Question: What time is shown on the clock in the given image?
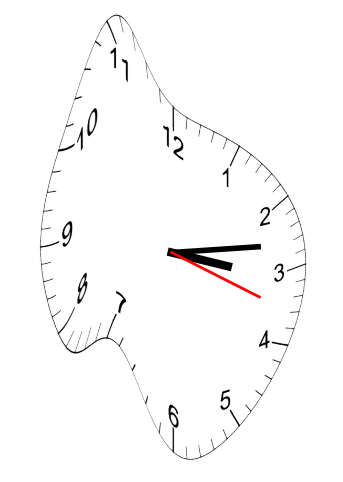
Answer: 03:13:18